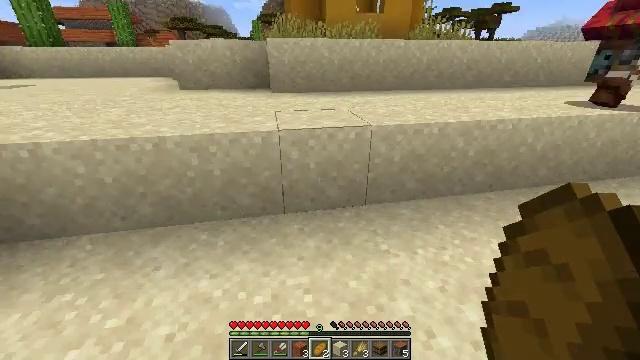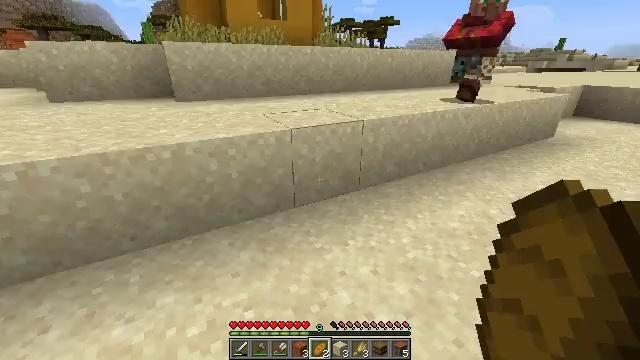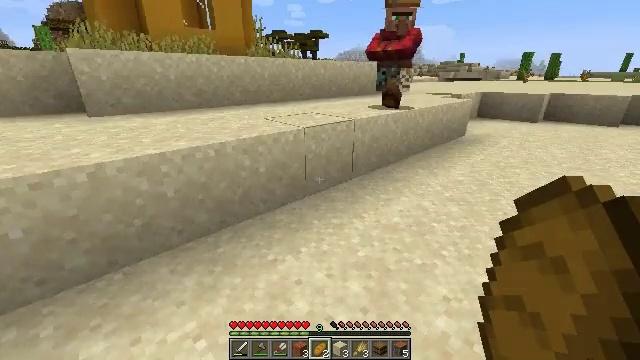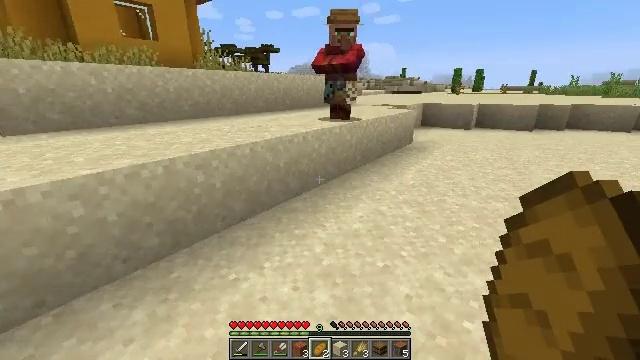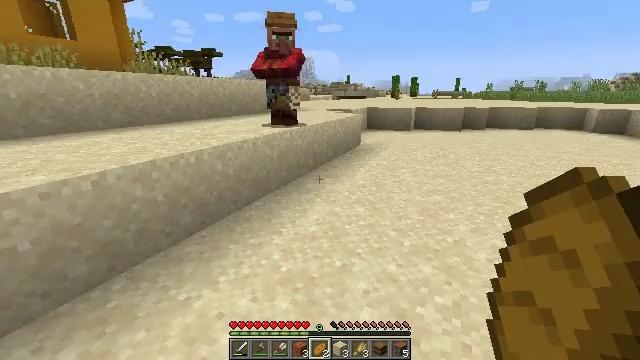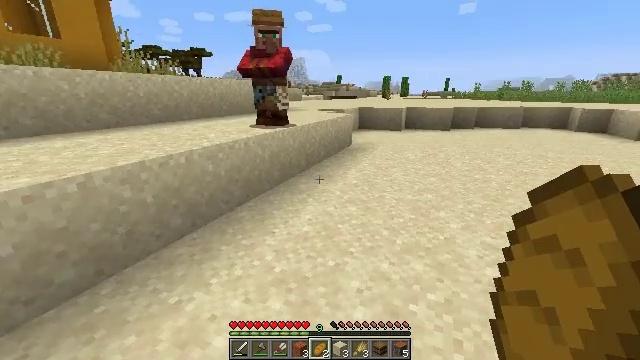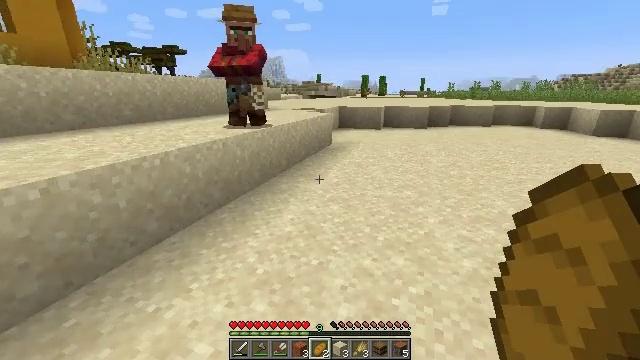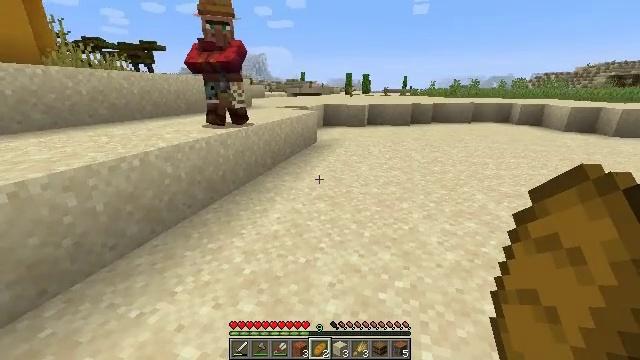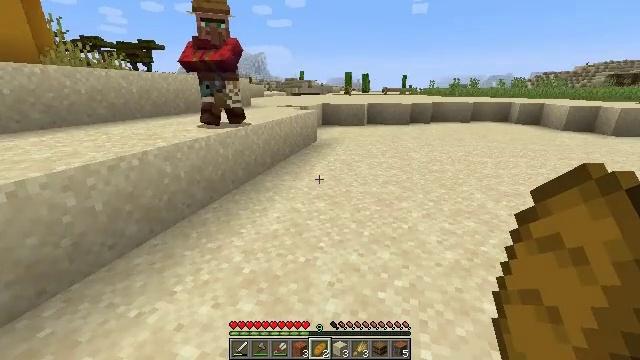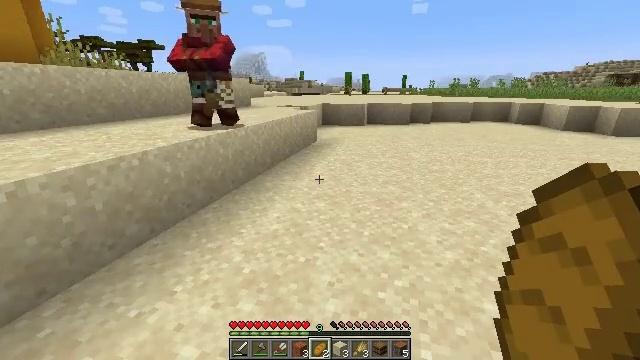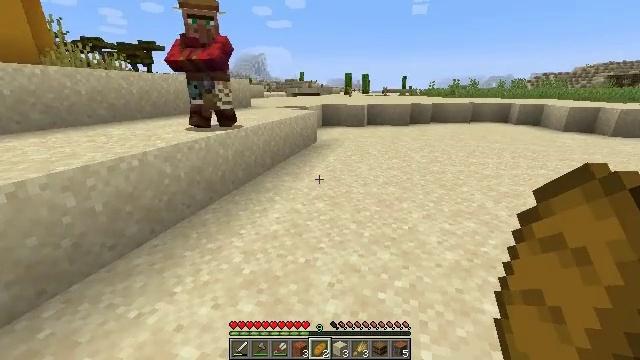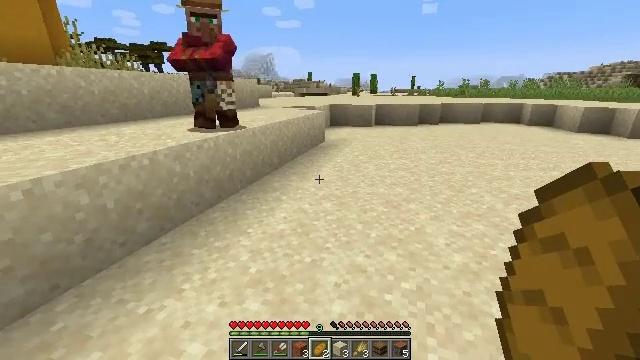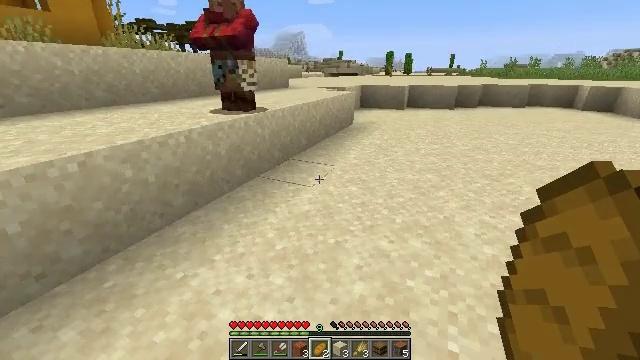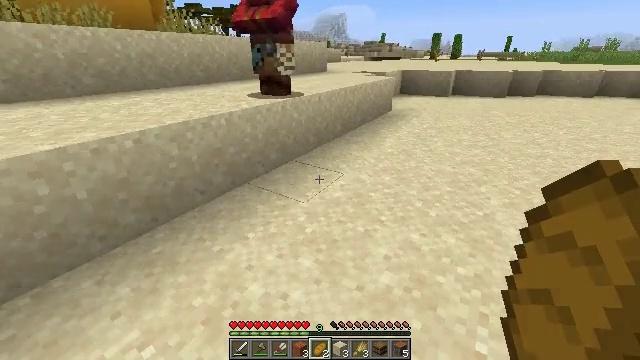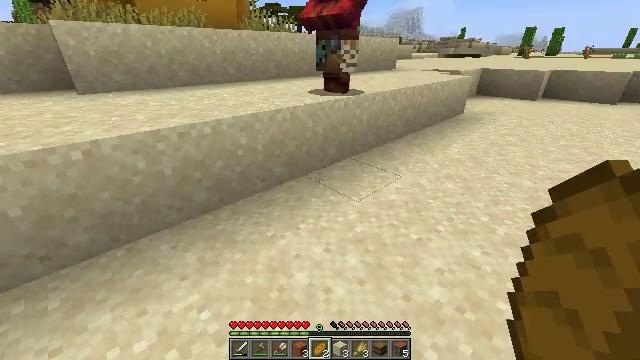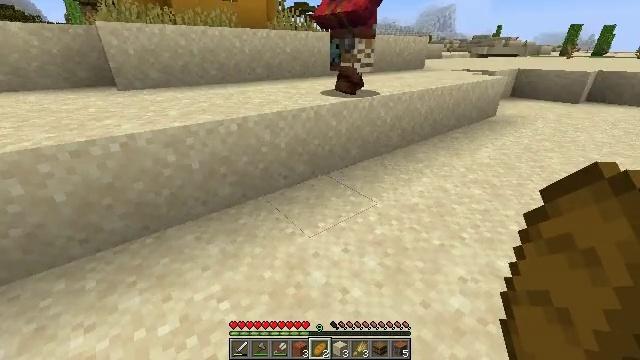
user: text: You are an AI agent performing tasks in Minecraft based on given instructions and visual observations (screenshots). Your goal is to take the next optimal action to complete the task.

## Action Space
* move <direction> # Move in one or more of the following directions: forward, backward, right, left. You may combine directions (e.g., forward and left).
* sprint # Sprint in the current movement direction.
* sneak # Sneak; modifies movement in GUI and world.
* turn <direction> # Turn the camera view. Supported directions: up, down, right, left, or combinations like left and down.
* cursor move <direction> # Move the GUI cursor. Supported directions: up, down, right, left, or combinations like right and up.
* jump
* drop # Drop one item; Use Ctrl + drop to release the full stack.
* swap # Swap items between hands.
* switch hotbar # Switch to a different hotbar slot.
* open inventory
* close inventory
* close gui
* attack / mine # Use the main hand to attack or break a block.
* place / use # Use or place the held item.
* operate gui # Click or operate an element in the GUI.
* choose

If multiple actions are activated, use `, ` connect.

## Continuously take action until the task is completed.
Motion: motion action
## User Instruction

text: Remove a bread from the inventory.
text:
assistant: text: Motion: turn right and up
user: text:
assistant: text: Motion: turn right and up
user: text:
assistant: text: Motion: turn right and up
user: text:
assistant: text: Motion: turn right and up
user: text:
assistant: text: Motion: turn right
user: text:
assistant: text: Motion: turn right
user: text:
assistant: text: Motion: turn right
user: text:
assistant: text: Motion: no_op
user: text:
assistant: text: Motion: no_op
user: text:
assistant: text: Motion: no_op
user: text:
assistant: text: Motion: turn left
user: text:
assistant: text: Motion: turn left and down
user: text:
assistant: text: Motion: turn left and down
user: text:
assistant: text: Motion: turn left
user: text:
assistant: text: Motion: turn left
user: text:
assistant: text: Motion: turn left
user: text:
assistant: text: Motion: turn left and up
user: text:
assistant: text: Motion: turn left and up
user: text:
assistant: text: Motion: turn left
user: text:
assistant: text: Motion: turn left
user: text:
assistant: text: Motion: no_op
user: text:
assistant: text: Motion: turn left and up
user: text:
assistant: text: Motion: turn left and up
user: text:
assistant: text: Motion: turn left and up
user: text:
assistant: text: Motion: turn left and up
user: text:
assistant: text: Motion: turn left and up
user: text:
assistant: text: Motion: turn left and up
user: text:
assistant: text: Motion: turn left
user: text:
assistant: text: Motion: turn left
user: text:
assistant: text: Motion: turn left